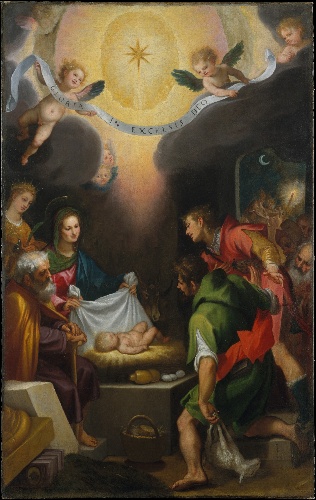
Title: The Adoration of the Shepherds with Saint Catherine of Alexandria
Artist: Cigoli (Ludovico Cardi)
Artist bio: Italian, Castello di Cigoli 1559–1613 Rome
Date: 1599
Object type: Painting
Classification: Paintings
Medium: Oil on canvas
Dimensions: 121 3/8 x 76 1/4 in. (308.3 x 193.7 cm)
Department: European Paintings
Credit line: Gwynne Andrews Fund, 1991
Accession year: 1991
Repository: Metropolitan Museum of Art, New York, NY
Tags: Saint Catherine|Jesus|Sheep|Angels|Virgin Mary|Joseph|Adoration of the Shepherds